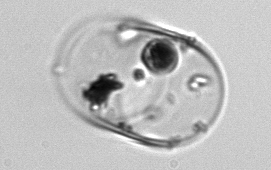
Label: Guinardia_flaccida